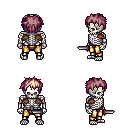
a pixel art fantasy rpg character, male body template, skeleton, leather shoulder armor, gold greaves, white blonde bedhead hairstyle, dagger, four views (front, back, left, right), 2x2 character sprite sheet, small pixel art, hard edges, no anti-aliasing